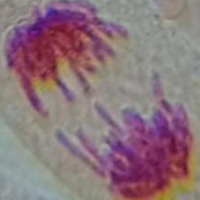
Label: anaphase